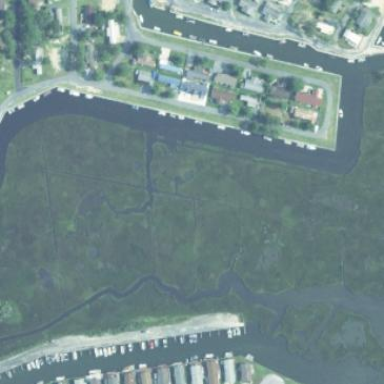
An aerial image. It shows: Marshy wetland area.